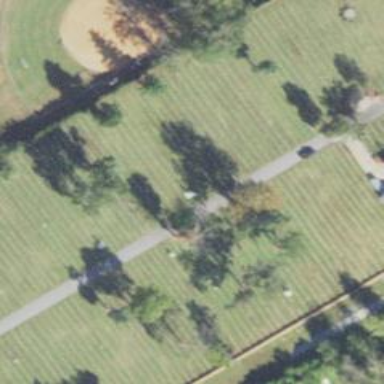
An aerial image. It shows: War cemetery.